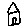
Label: house